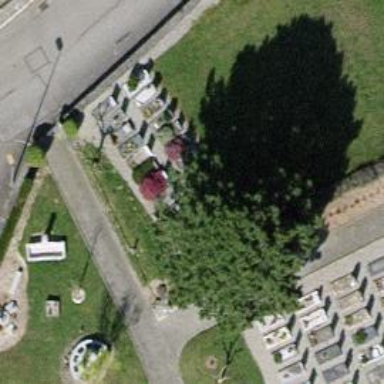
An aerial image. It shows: Grave yard.